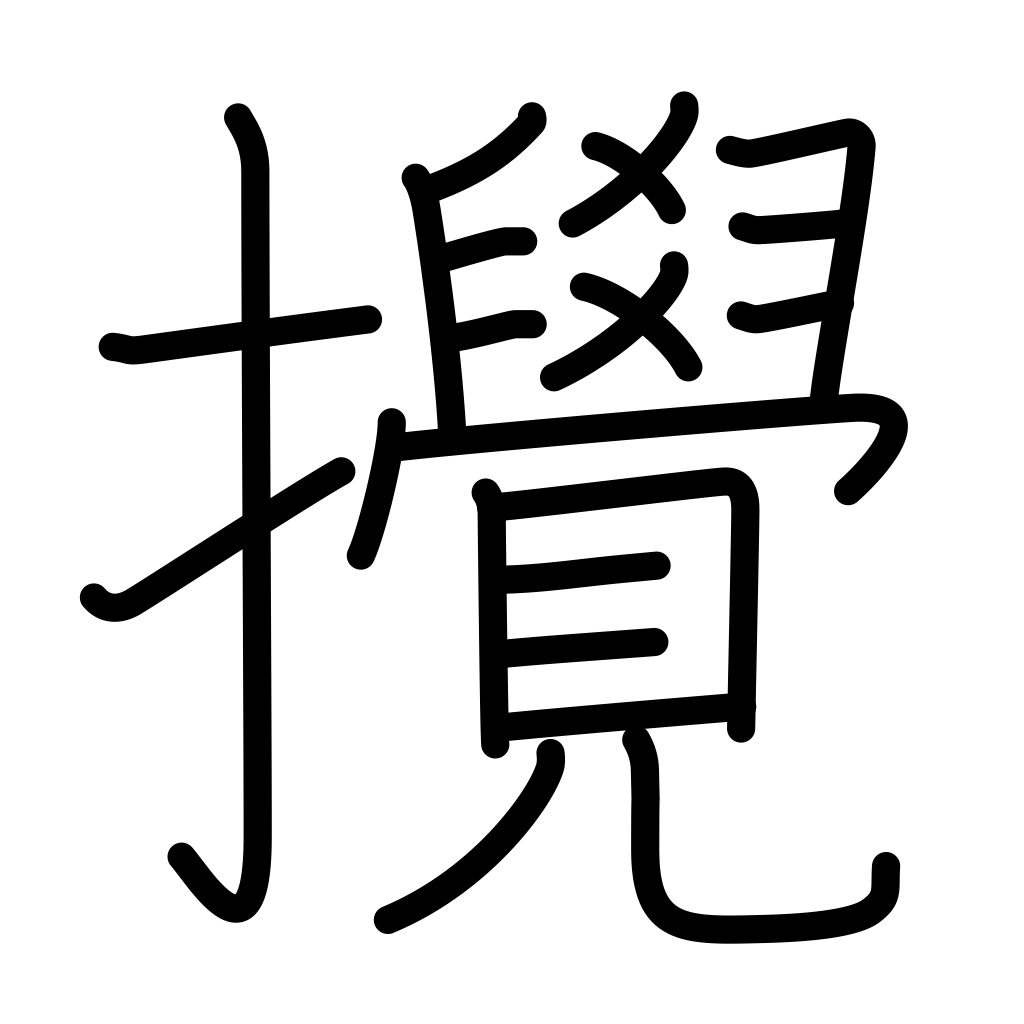
Meaning: disturb, throw into confusion